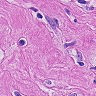
Metastatic tissue present: yes